Question: I want to delete rows in a UITableView, I need to provide the delete button not by swipe but in a way similar to delete messages functionality in iPhones. In which on clicking edit a small red circle appears on the left in the cell which rotates when clicked and the delete button is shown. How to implement this?
Like in the image below:

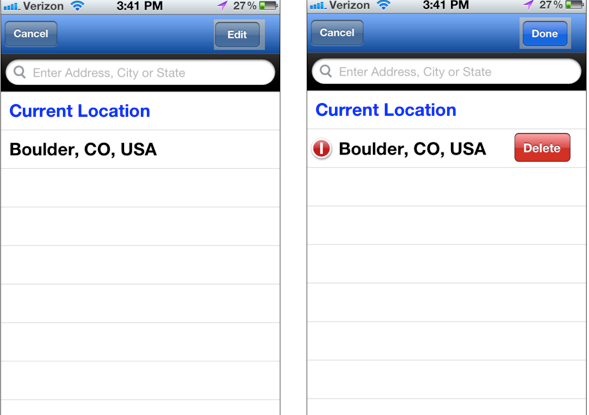
Answer: See the Apple documentation <URL> for details on how to achieve this. In particular:
> When sent a 'setEditing:animated': message (with a first parameter of
'YES'), the table view enters into editing mode where it shows the
editing or reordering controls of each visible row, depending on the
'editingStyle' of each associated 'UITableViewCell'. Clicking on the
insertion or deletion control causes the data source to receive a
'tableView:commitEditingStyle:forRowAtIndexPath': message. You commit
a deletion or insertion by calling
'deleteRowsAtIndexPaths:withRowAnimation': or
'insertRowsAtIndexPaths:withRowAnimation':, as appropriate.